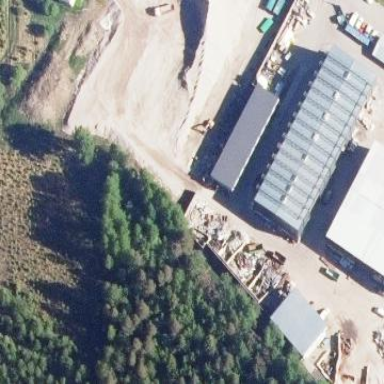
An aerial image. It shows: Industrial building.